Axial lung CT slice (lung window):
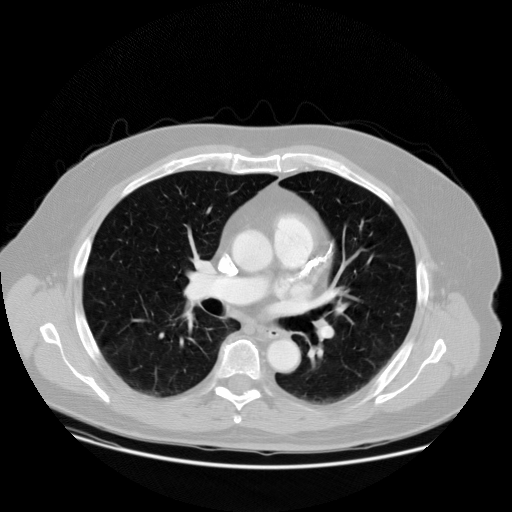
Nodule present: no